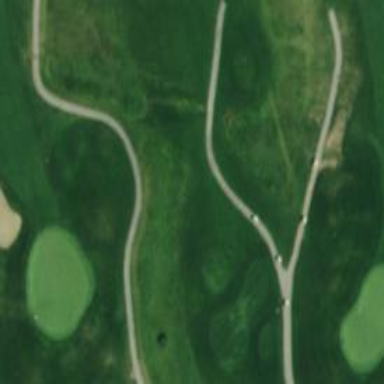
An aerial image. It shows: Golf cartpath that is also road path.